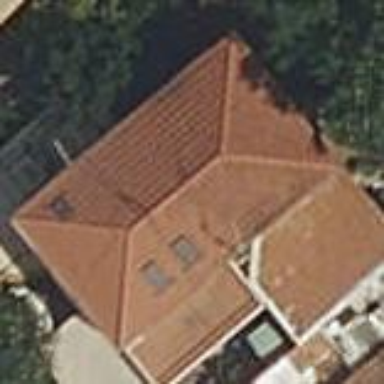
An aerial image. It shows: Simple and straightforward house.